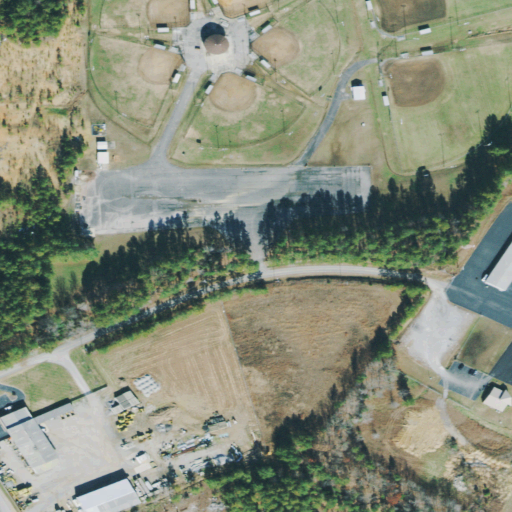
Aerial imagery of ridge(s) in Tennessee named Stephany Ridge containing open development, pasture, medium intensity development, low intensity development, high intensity development, barren land, evergreen forest, and mixed forest